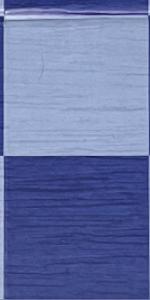
Label: Empty